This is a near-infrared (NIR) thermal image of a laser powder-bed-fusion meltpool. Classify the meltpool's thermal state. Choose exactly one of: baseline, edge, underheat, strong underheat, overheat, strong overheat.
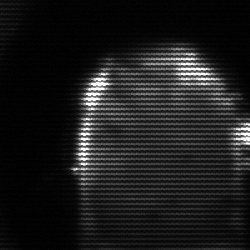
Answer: baseline